Current action and preconditions to check: trajectory_clear

Your task: For each precondition in the list above, predict whether it will hold at this action.

Consider the current scene as observed from the mobile robot's camera, and analyze the predicted future states of all dynamic agents (e.g., people, animals, vehicles, or any moving entities) within the NEXT SECOND.

IMPORTANT: Only answer "very likely" if you are absolutely certain—based on strong, clear evidence—that a dynamic agent will violate the precondition in the predicted future state. Do NOT answer "very likely" for unlikely, ambiguous, or low-probability risks.

Ask yourself for each precondition: Is there a high probability, with clear and convincing evidence, that the predicted future states of any dynamic agent will interfere with the predicted future state of the currently executing action within the NEXT SECOND, causing that precondition to fail?

Assess the risk level based on these predictions. Use "likely" or "very likely" if motions create a clear risk of interference.

Use "neutral" or "improbable" if agents are nearby but their predicted paths are clearly diverging or non-conflicting.

Failure Risk Categories: "very improbable", "improbable", "neutral", "likely", "very likely"

Answer Format: Output ONLY the probability_of_failure value from these categories: "very improbable", "improbable", "neutral", "likely", "very likely"

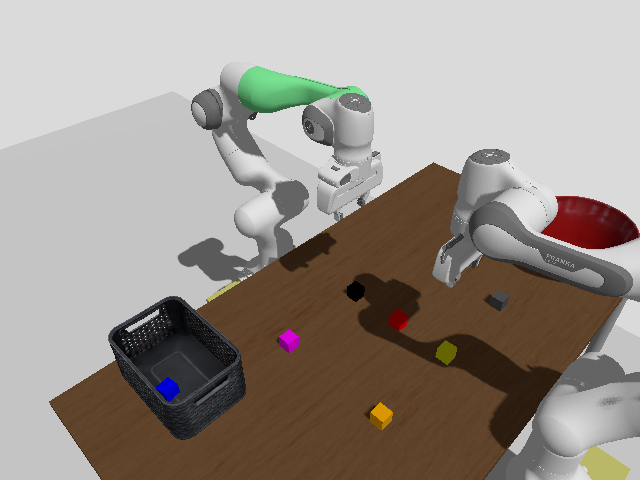

Answer: very improbable